Question: Hi I need to get geometric coordinates from my Oracle table. Currently I use
'''
(select column_value
from (
select rownum r,
b.*
from table(
select h.geometry.sdo_ordinates
from hz_locations h
where location_id =
(select location_id
from csf_ct_tasks
where task_id = p_task_id)
) b
) -- location_id = 973, task_id = 36420
where r =1) as latitude,
(select column_value
from (
select rownum r,
b.*
from table(
select h.geometry.sdo_ordinates
from hz_locations h
where location_id =
(select location_id
from csf_ct_tasks
where task_id = p_task_id)
) b
)
where r =2) as longitude
'''
Here 'p_task_id' is used to get a particular latitude, longitude of a task. But I need to get list of latitude, longitude of a single user by specifying user id in outer query. Is it possible to rewrite my query.
My Actual select statement is
'''
SELECT all h.location_id,
h.address1,
h.address2,
h.address3,
h.address4,
h.house_number,
h.street_suffix,
h.apartment_number,
h.street,
h.po_box_number,
h.city,
h.state,
h.province,
h.county,
h.country,
h.postal_code as customer_address
from hz_locations h,
csf_ct_tasks ct
where h.location_id = ct.location_id
and ct.owner_id = 10180
'''
Thanks in Advance.
![Sample response of the latitude and longitude store in the table][2]

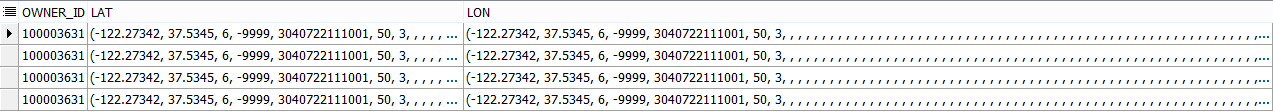
Answer: Try this
'''
WITH DATASET
AS (SELECT
CT.OWNER_ID OWNER_ID,
ROWNUM R,
H.GEOMETRY.SDO_ORDINATES VALUE
FROM
HZ_LOCATIONS H,
CSF_CT_TASKS CT
WHERE
H.LOCATION_ID = CT.LOCATION_ID
AND CT.OWNER_ID = 10180)
SELECT
OWNER_ID,
REGEXP_REPLACE ( VALUE,
'^([^,]*).*$',
'' )
AS LAT,
REGEXP_REPLACE ( VALUE,
'^[^,]*,|([^,]*).*$',
'' )
AS LON
FROM
DATASET
WHERE
ROWNUM = 1;
'''